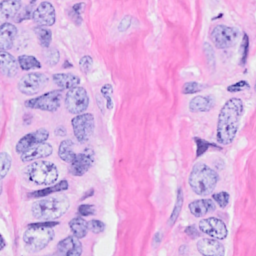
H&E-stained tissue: Breast